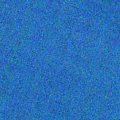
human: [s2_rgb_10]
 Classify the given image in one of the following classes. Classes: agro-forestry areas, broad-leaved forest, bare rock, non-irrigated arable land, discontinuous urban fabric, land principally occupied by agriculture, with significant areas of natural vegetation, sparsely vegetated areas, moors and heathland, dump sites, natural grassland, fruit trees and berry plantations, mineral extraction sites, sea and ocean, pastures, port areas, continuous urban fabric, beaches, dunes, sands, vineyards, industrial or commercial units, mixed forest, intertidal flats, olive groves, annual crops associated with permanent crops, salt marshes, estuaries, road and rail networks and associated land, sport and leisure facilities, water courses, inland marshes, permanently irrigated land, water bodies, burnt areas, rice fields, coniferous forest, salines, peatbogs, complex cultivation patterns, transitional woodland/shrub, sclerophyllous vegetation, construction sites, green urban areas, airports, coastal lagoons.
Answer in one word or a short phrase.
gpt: sea and ocean